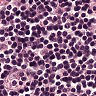
Metastatic tissue present: no